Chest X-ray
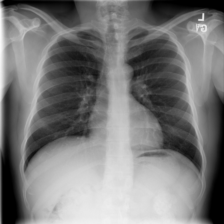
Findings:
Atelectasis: negative
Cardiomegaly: negative
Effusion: negative
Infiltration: negative
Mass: negative
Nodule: negative
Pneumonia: negative
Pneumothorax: negative
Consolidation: negative
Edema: negative
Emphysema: negative
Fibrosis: negative
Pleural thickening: negative
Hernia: negative